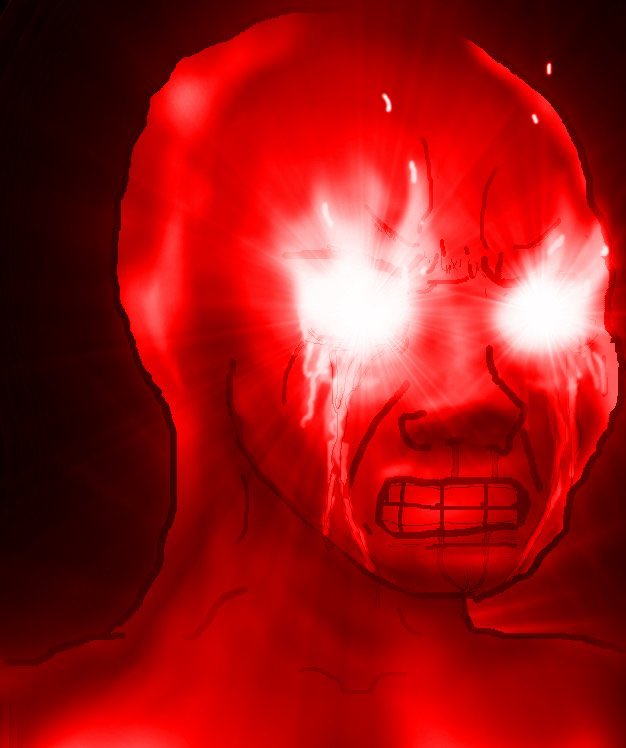
Label: 5_Rage